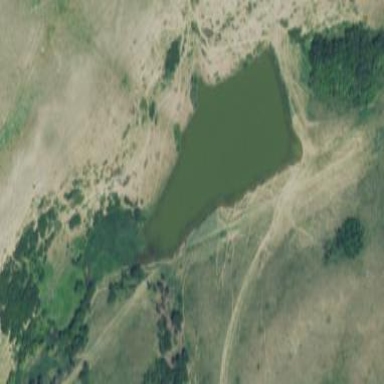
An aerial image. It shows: Reservoir area.